Chest X-ray. View position: AP
Patient age: 24
Patient sex: M
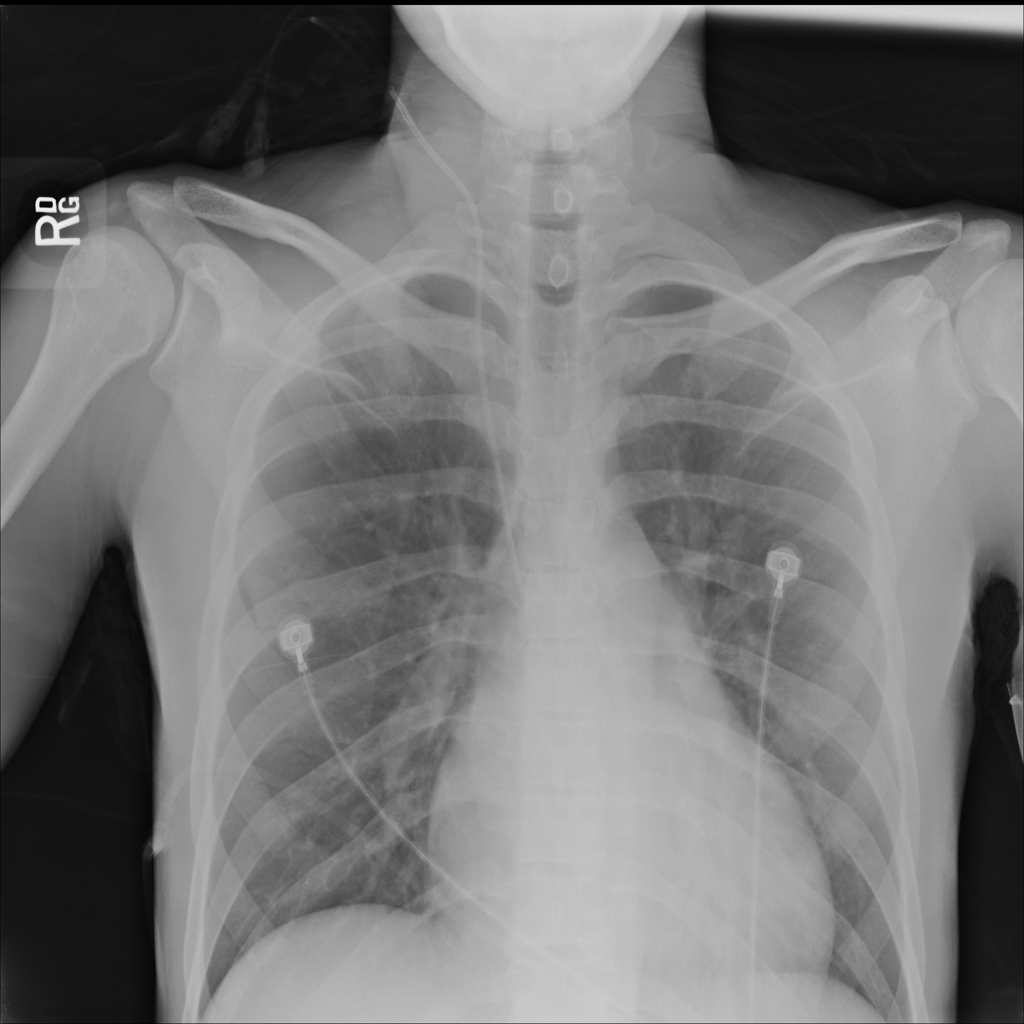
Finding: Pneumothorax